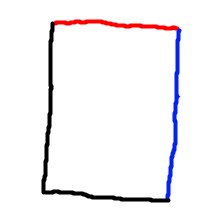
Shape: rectangle